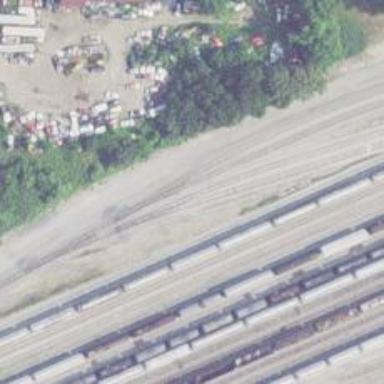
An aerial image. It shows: Railway yard used for servicing trains.